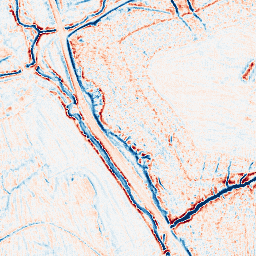
Category: edge_preserving
Decomposition family: bilateral
Decomposition parameters: d: 9
sigma_color: 50
sigma_space: 50
Upsampling method: fft_zeropad
Upsampling parameters: scale: 8
Upsampling scale: 8